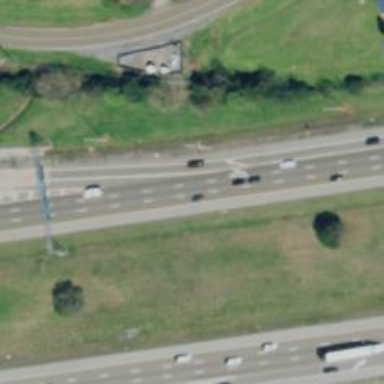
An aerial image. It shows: Motorway junction.